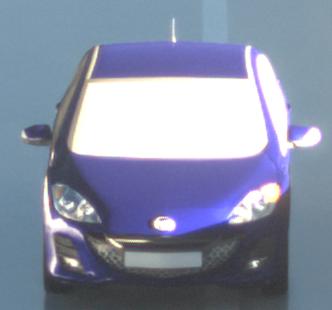
Make: Mazda
Model: 3 1.6
Detailed model: 3 (BL)
Model produced from: 2009/05
Model produced until: 2010/12
Doors: 5
Color: blue
Road condition: wet road
Daytime: morning or afternoon
Contrast: high contrast